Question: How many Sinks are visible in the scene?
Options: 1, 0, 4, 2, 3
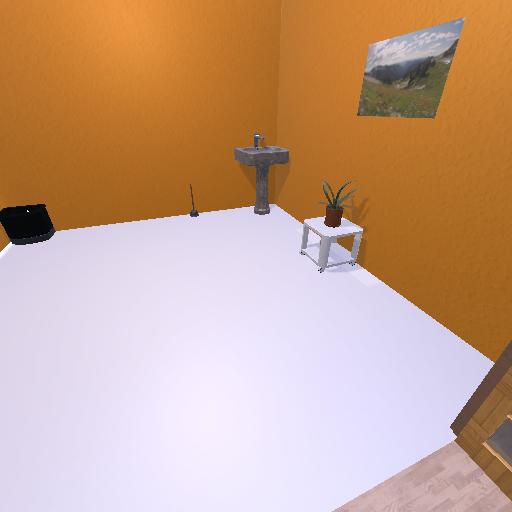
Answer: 1